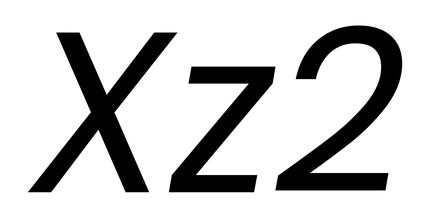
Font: Poppins-Italic